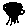
Label: tree